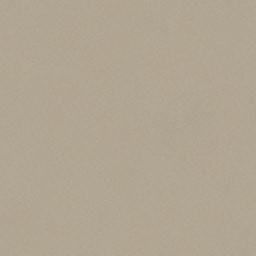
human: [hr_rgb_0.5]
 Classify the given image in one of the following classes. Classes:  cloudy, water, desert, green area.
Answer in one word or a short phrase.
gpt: desert